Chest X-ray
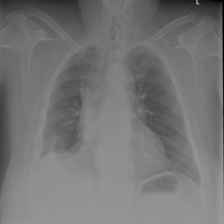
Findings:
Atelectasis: negative
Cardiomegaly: negative
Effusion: positive
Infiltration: positive
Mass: negative
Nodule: negative
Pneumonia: negative
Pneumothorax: negative
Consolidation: negative
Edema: negative
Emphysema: negative
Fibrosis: negative
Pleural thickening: negative
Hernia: negative